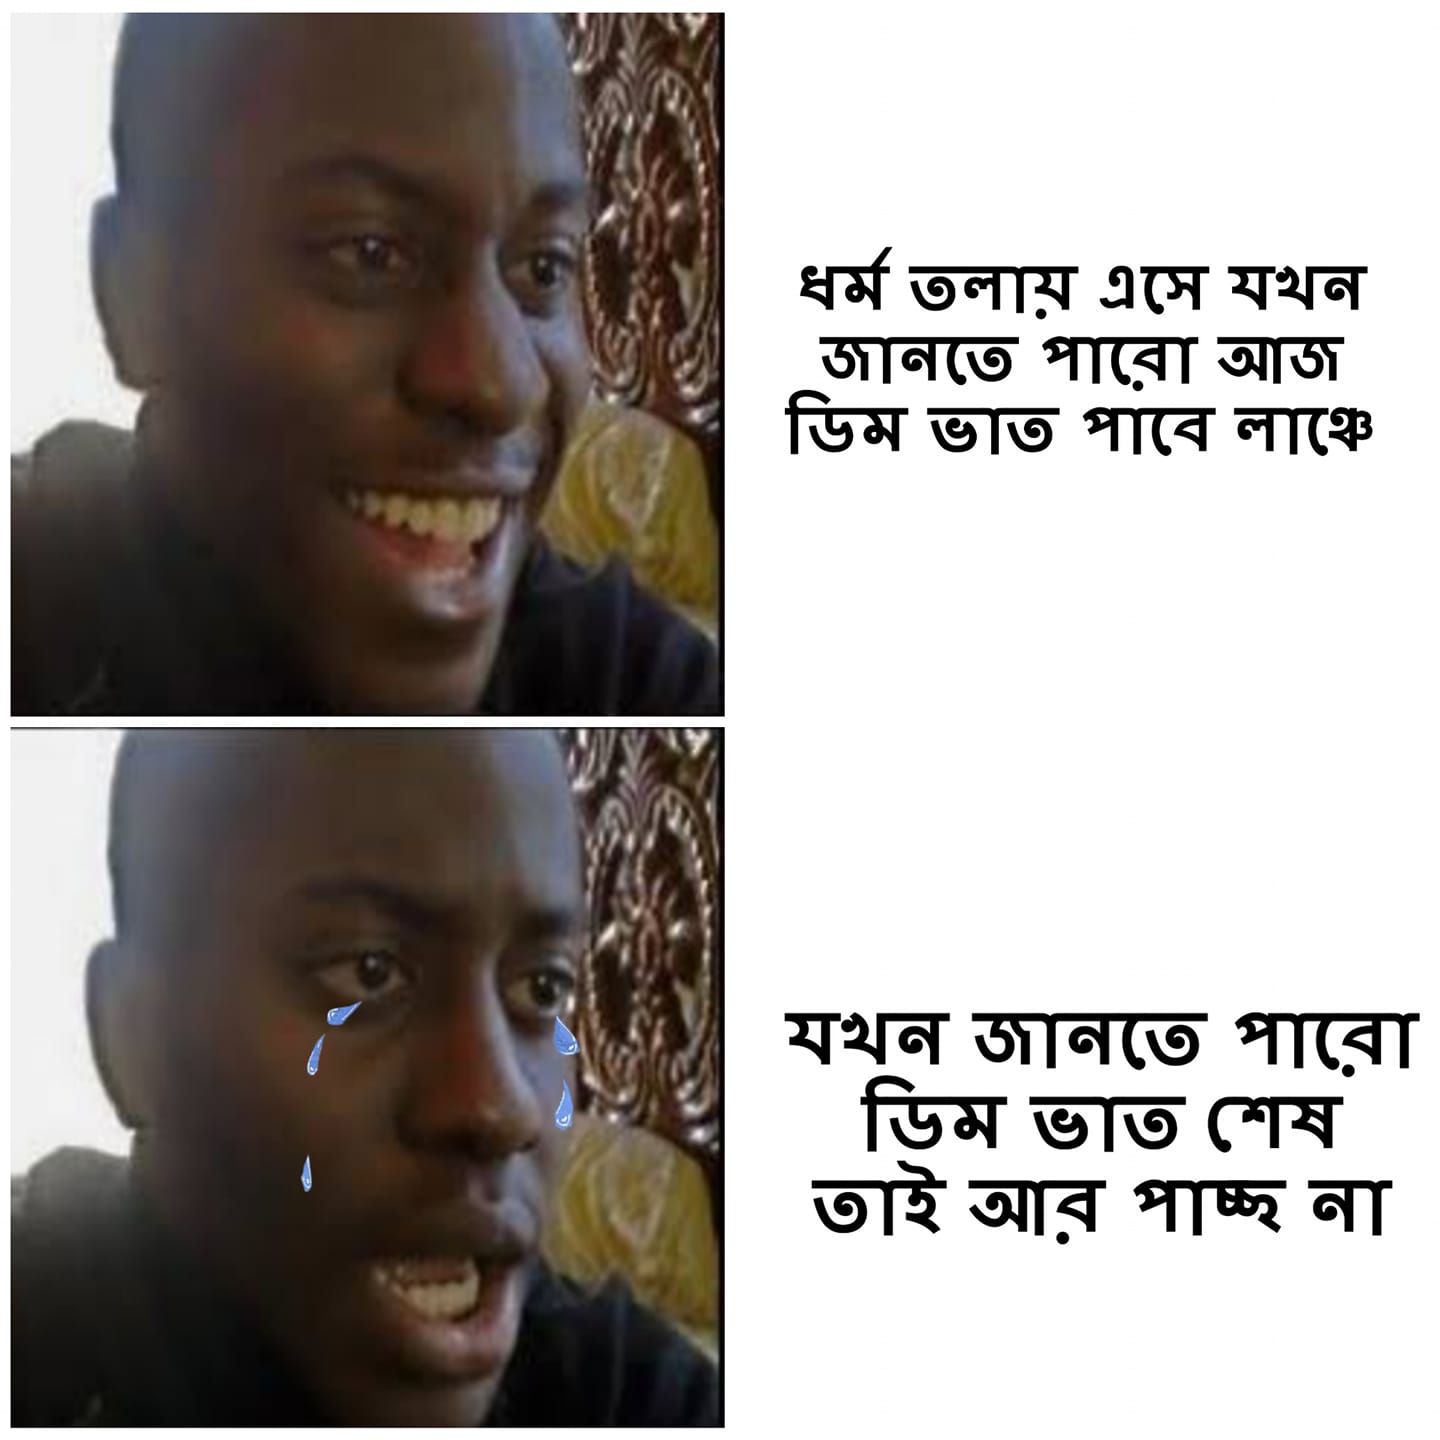
Caption: ধর্ম তলায় এসে যখন জানতে পারো আজ ডিম ভাত পাবো লাঞ্চে    যখন জানতে পারো ডিম ভাত শেষ তাই আর পাচ্ছ না
Label: non-hate